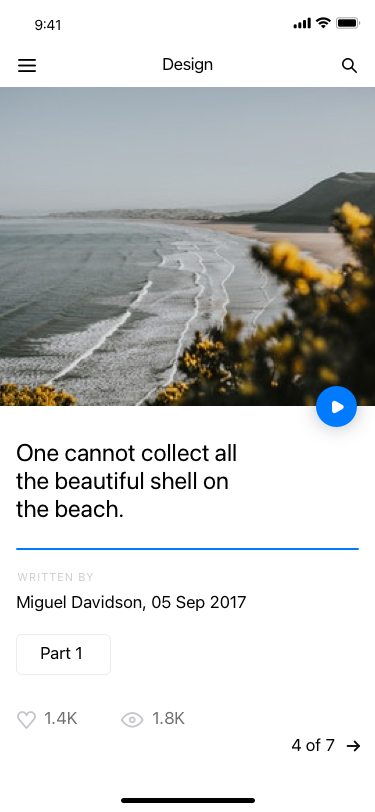
Text in this UI design:
One cannot collect all the beautiful shell on the beach.
Written by
Miguel Davidson, 05 Sep 2017
4 of 7
1.4K
1.8K
Part 1
Design